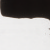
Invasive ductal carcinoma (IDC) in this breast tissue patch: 0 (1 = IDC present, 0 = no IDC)